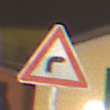
Verkehrszeichen: KurveRechts
Umgebung: Outdoor, Urban
Tageszeit: Night
Wetter: PartlyCloudy
Licht: Artificial
Jahreszeit: NotSpecified
Kontrast: HighContrast